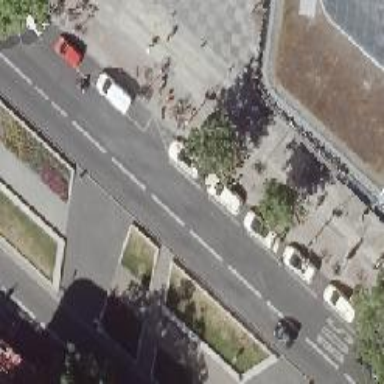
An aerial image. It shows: Taxi stand.